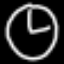
Label: clock